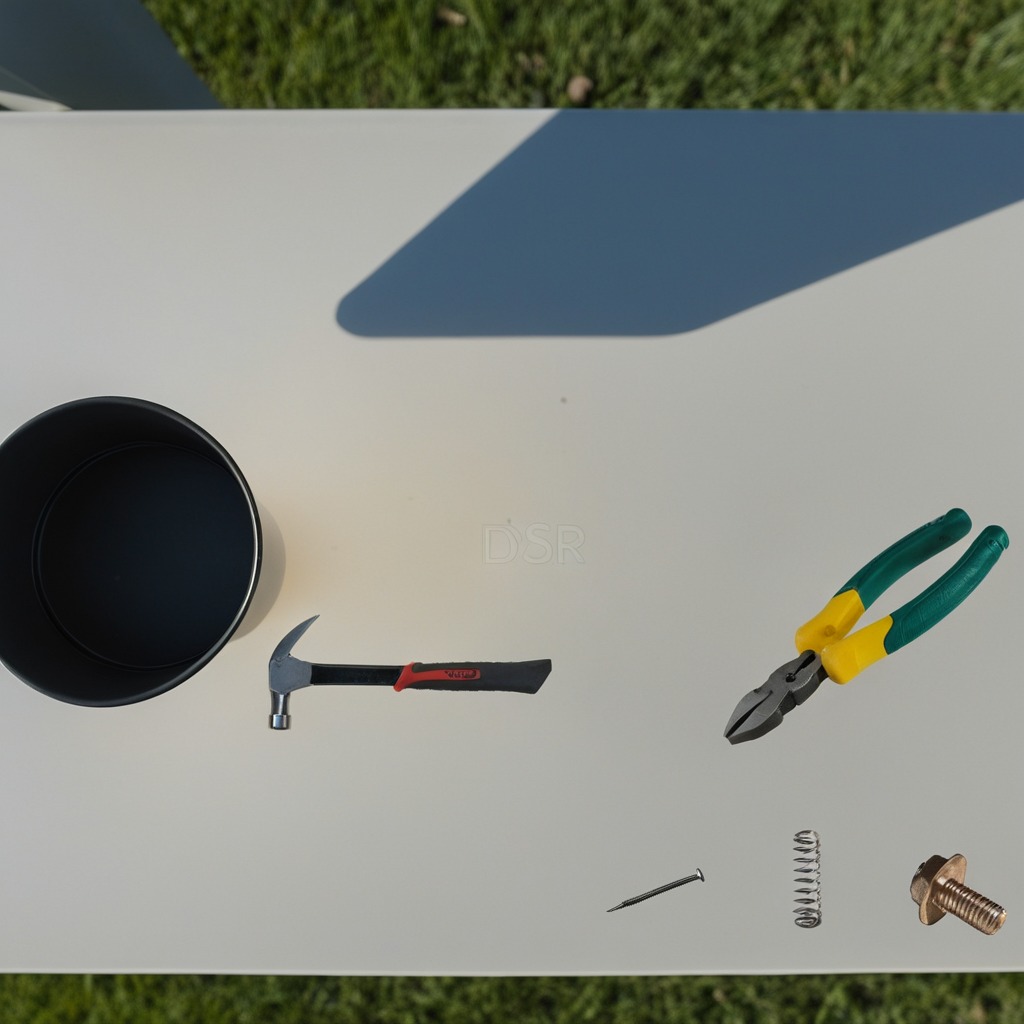
A metal machine screw, a hammer, an iron nail, a coiled metal spring, and a pair of pliers are lying on the textured surface of a clean utility table.